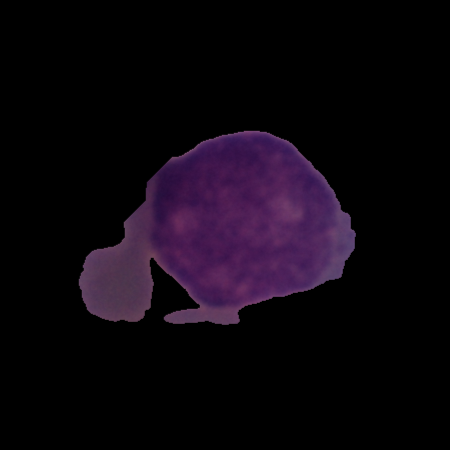
Label: cancer